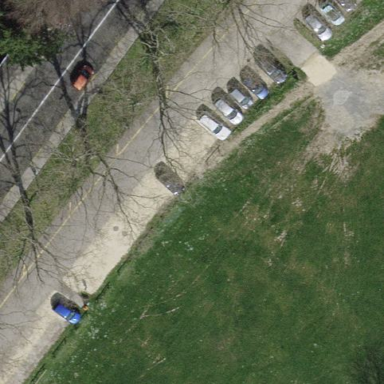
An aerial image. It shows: Parking lane.